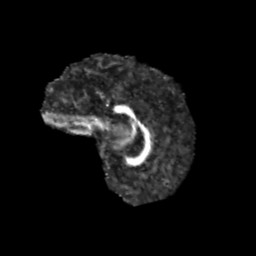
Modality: FA
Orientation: sagittal
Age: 9
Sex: female
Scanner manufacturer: siemens
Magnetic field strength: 3 T
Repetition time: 3.8 s
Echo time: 0.07 s